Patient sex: M
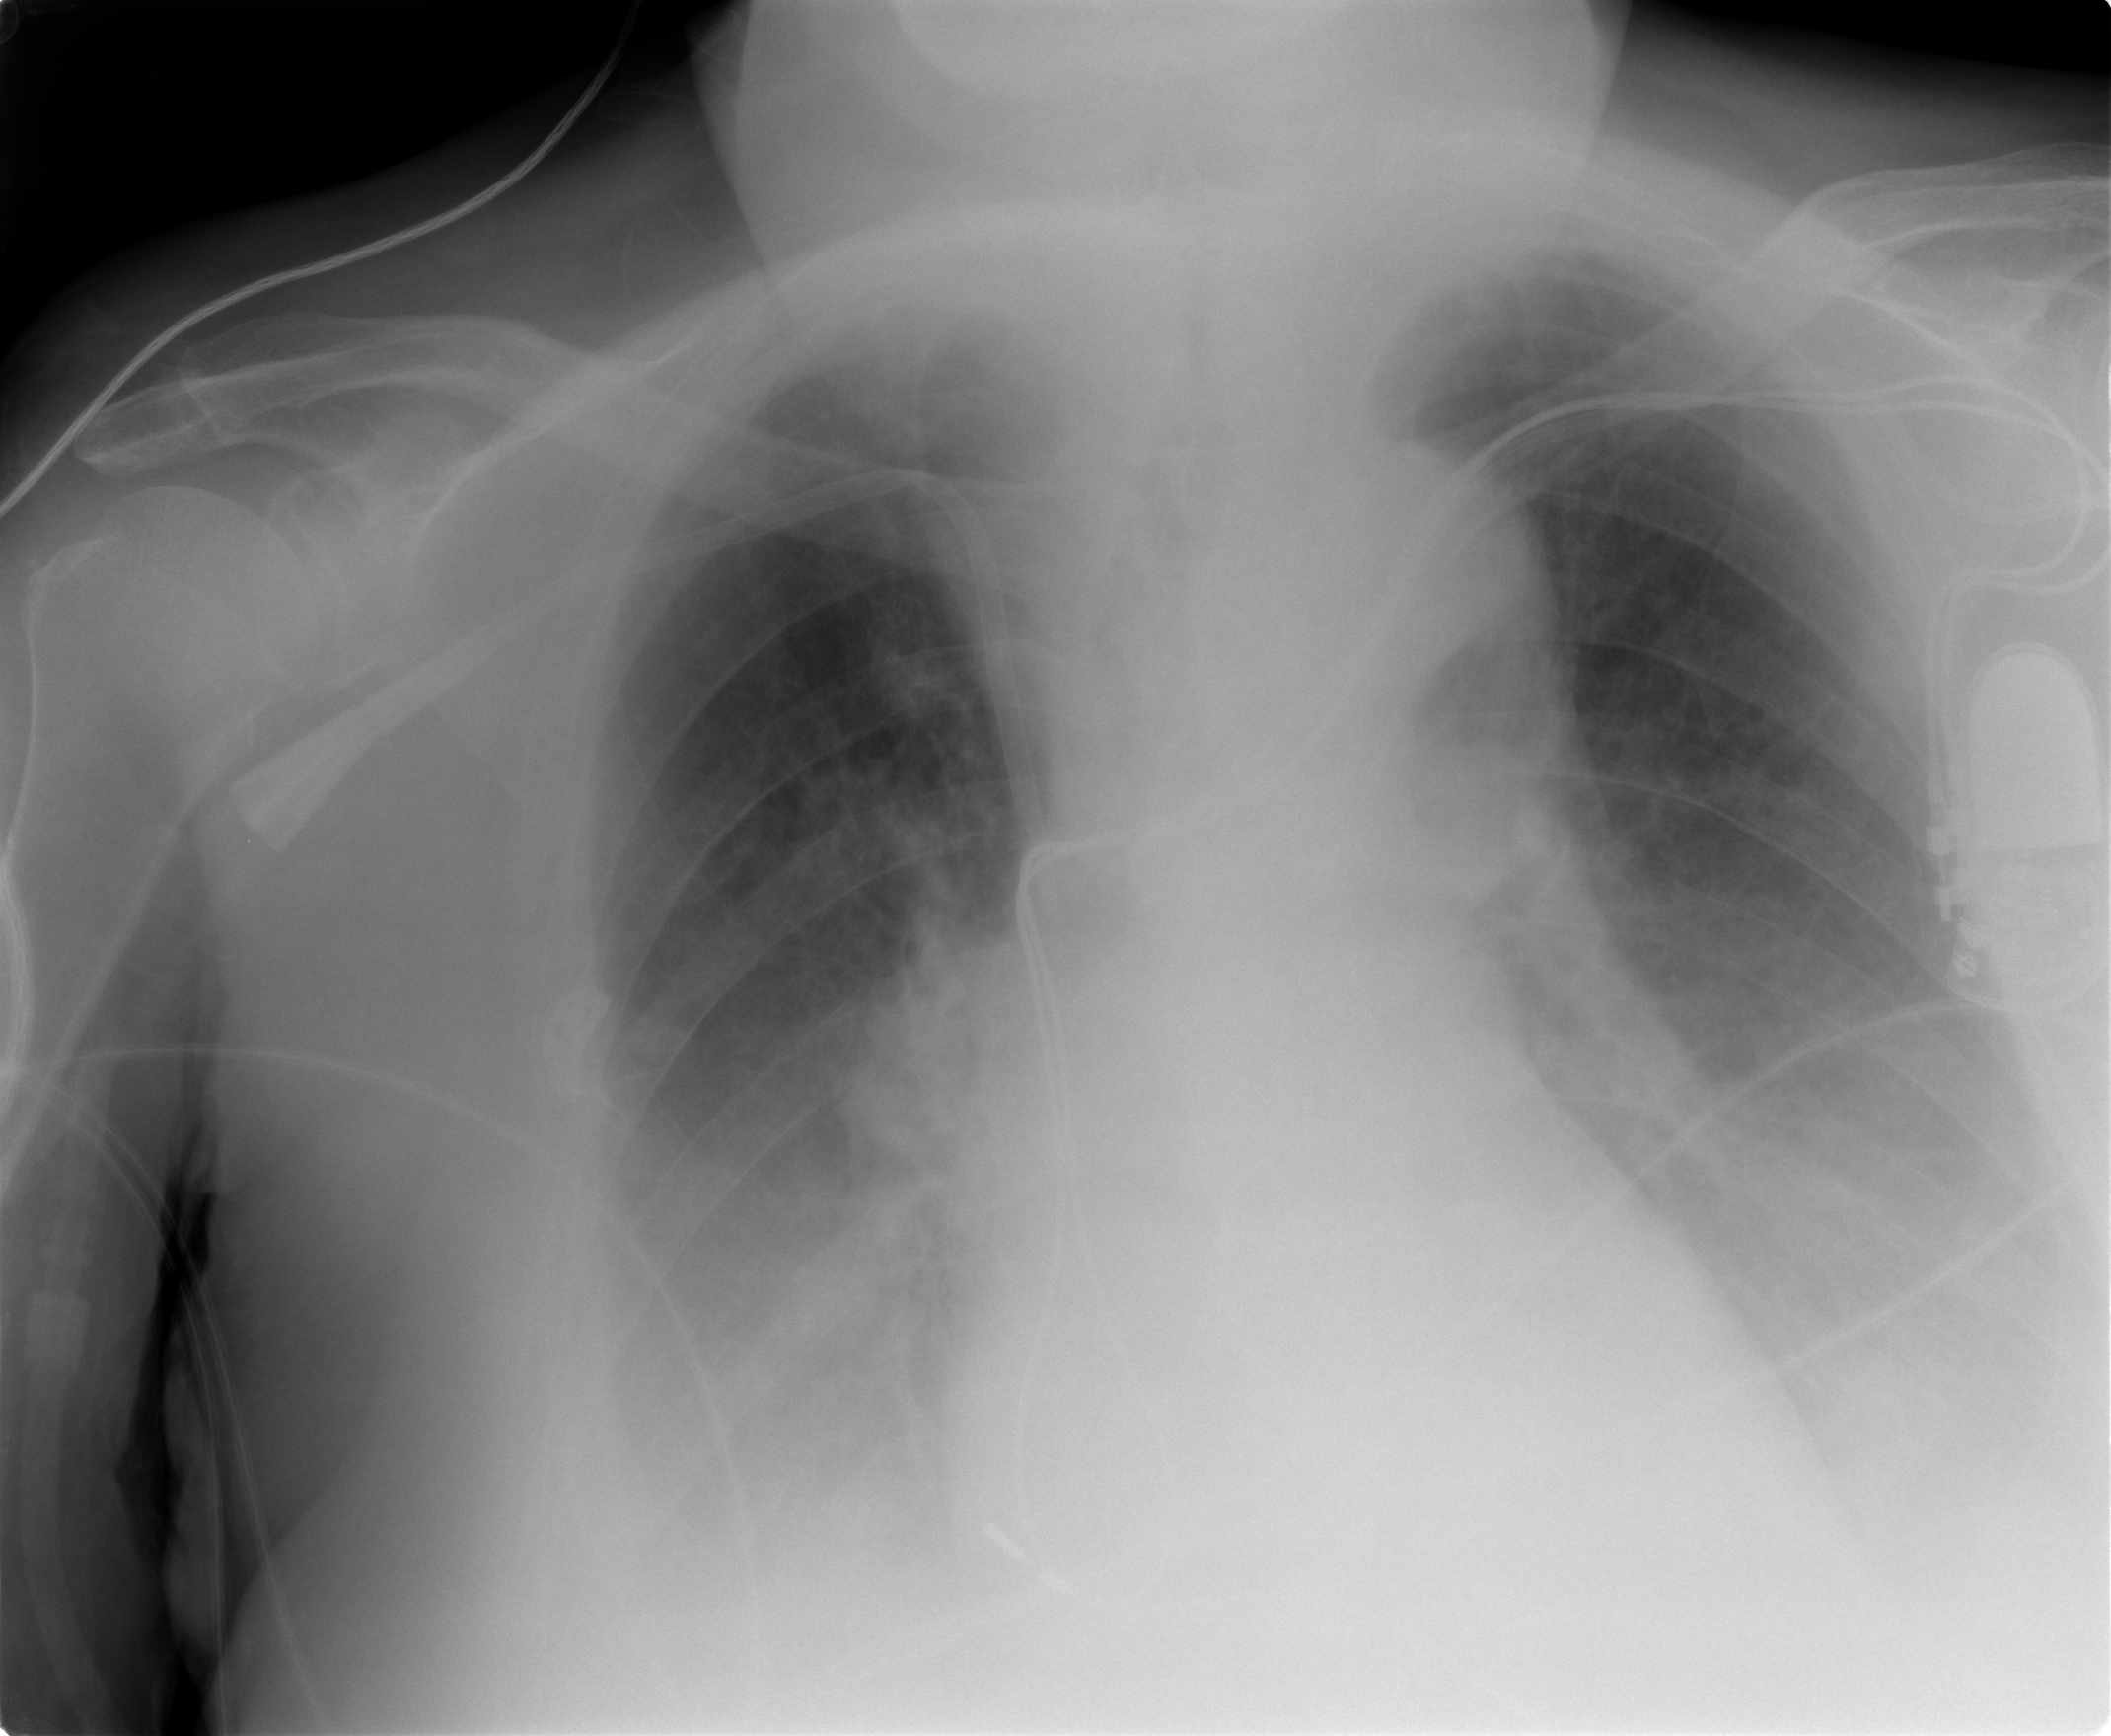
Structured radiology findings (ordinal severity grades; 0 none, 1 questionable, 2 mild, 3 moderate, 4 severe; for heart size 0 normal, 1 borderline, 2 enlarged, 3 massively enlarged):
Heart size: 0
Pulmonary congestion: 2
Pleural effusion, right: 3
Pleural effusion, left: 3
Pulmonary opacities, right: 0
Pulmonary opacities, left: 0
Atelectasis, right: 2
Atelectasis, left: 2